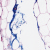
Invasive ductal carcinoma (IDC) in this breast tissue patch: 0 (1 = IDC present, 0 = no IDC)